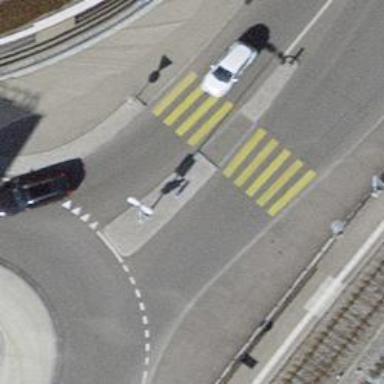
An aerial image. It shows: Uncontrolled zebra crossing with central island.